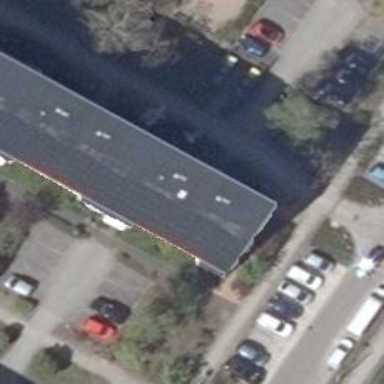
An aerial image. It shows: Parking aisle designated as service road.